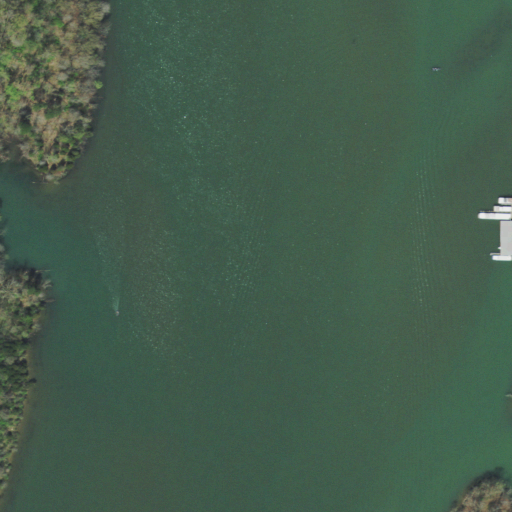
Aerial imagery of bar in Tennessee named Cobbs Shoals containing open water, deciduous forest, and grassland